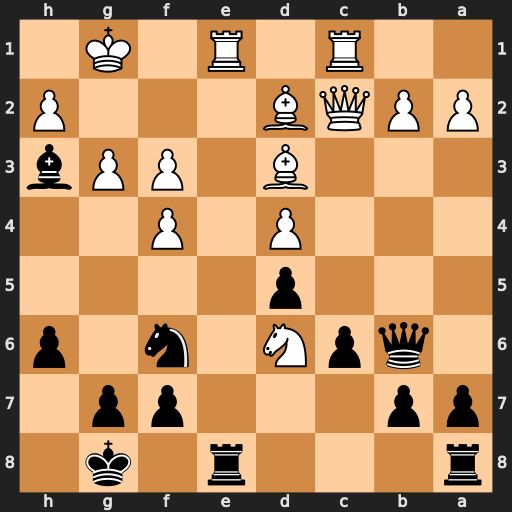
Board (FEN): r3r1k1/pp3pp1/1qpN1n1p/3p4/3P1P2/3B1PPb/PPQB3P/2R1R1K1
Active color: b
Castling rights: -
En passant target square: -
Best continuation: Qxd4+ Be3 Rxe3